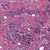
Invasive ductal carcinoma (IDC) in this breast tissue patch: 1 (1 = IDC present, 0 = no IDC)